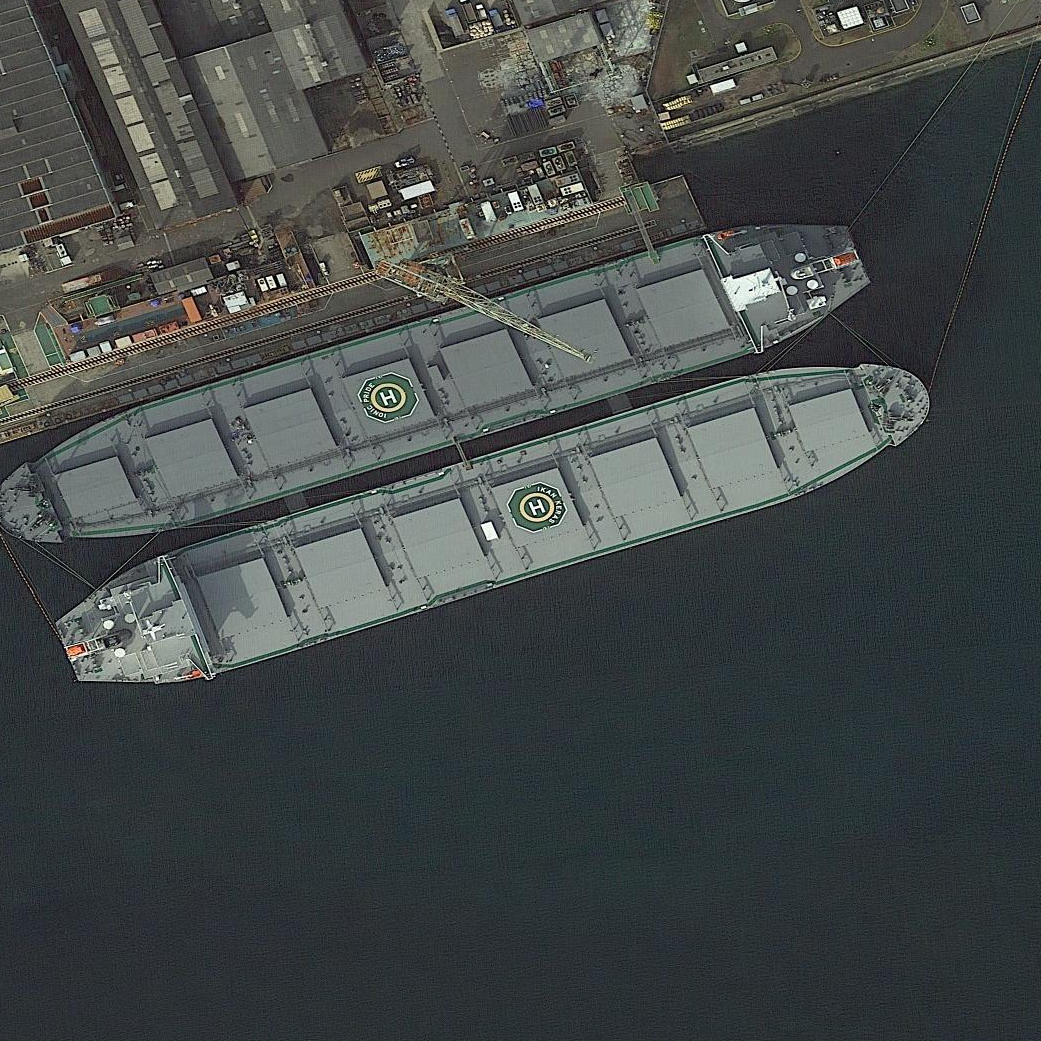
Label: Cargo_ship